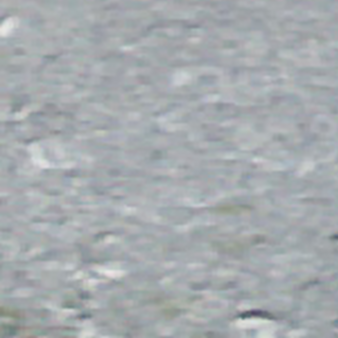
Label: other